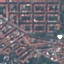
Label: Residential